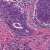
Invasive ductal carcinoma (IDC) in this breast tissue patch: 1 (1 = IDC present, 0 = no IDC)